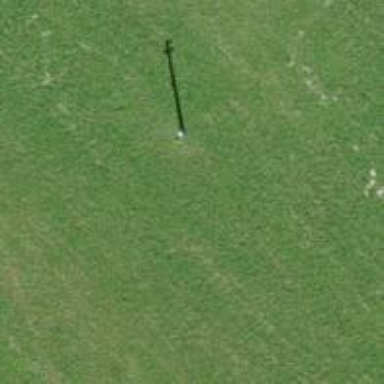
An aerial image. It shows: Power pole.